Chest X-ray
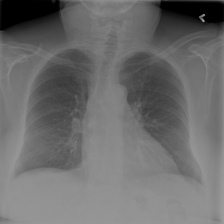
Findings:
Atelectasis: negative
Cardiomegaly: negative
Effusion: negative
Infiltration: negative
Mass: negative
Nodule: negative
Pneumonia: negative
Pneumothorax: negative
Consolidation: negative
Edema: negative
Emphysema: negative
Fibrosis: negative
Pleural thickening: negative
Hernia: negative